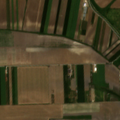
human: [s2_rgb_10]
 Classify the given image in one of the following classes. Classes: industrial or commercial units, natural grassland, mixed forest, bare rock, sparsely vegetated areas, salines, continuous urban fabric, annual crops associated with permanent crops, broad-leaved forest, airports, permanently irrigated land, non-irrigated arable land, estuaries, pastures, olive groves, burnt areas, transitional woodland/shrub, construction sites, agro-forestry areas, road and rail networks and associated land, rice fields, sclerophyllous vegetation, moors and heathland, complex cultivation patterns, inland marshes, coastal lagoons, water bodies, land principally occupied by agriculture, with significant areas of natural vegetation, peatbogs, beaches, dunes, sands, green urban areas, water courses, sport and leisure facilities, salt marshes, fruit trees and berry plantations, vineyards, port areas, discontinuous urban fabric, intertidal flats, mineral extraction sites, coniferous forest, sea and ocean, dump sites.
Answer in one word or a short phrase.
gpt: non-irrigated arable land, fruit trees and berry plantations, complex cultivation patterns, broad-leaved forest